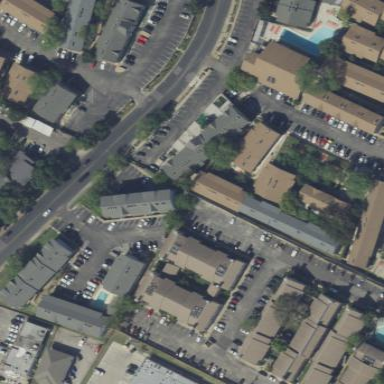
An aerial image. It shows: Residential area with apartments.